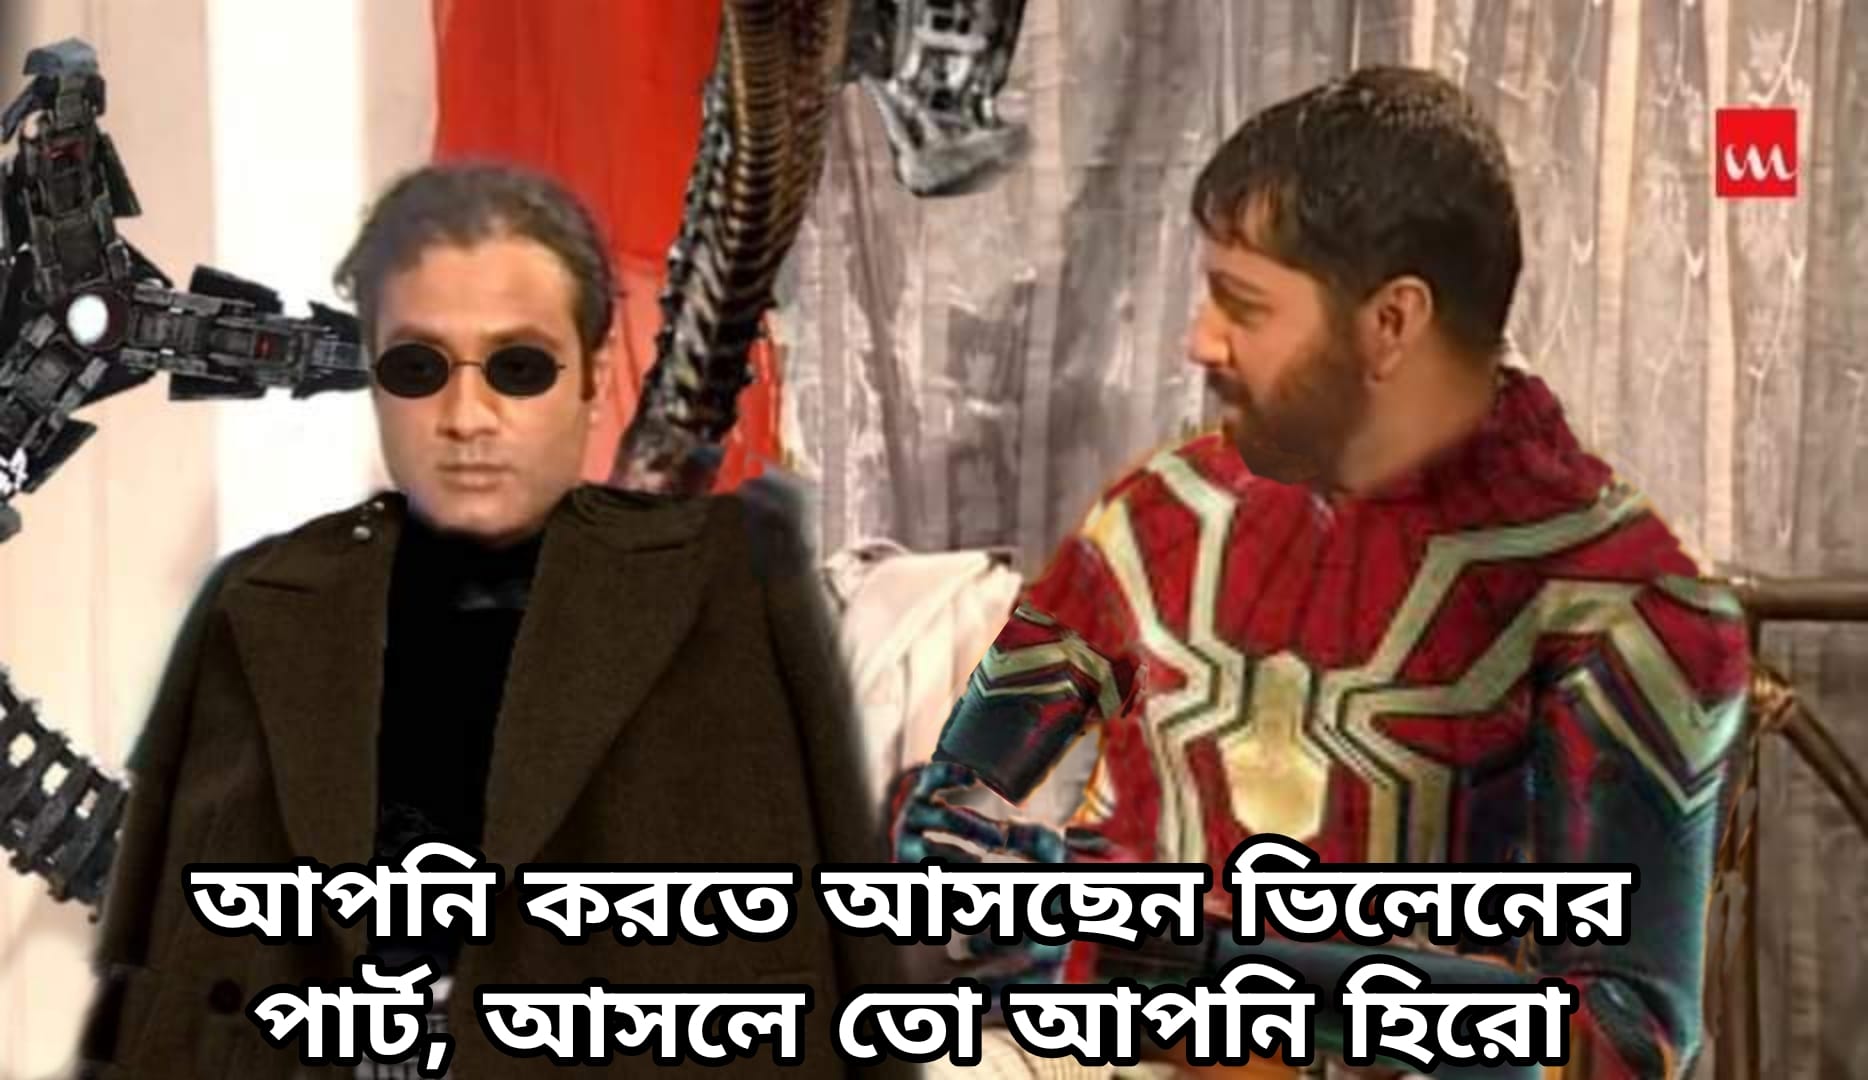
Caption: আপনি করতে আসছেন ভিলেনের পার্ট , আসলে তো আপনি হিরো
Label: non-hate